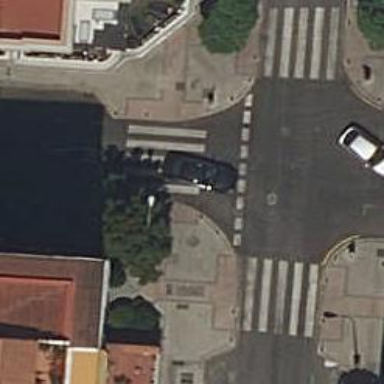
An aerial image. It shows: Marked road crossing.